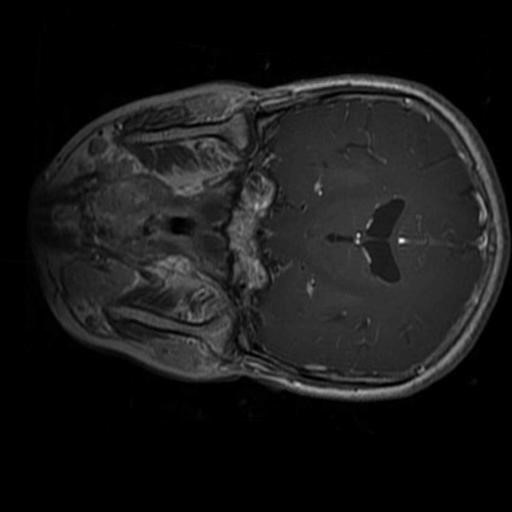
Label: brain_glioma